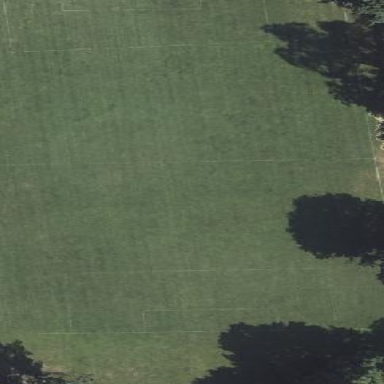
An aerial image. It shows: Grass pitch for field hockey.